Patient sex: M
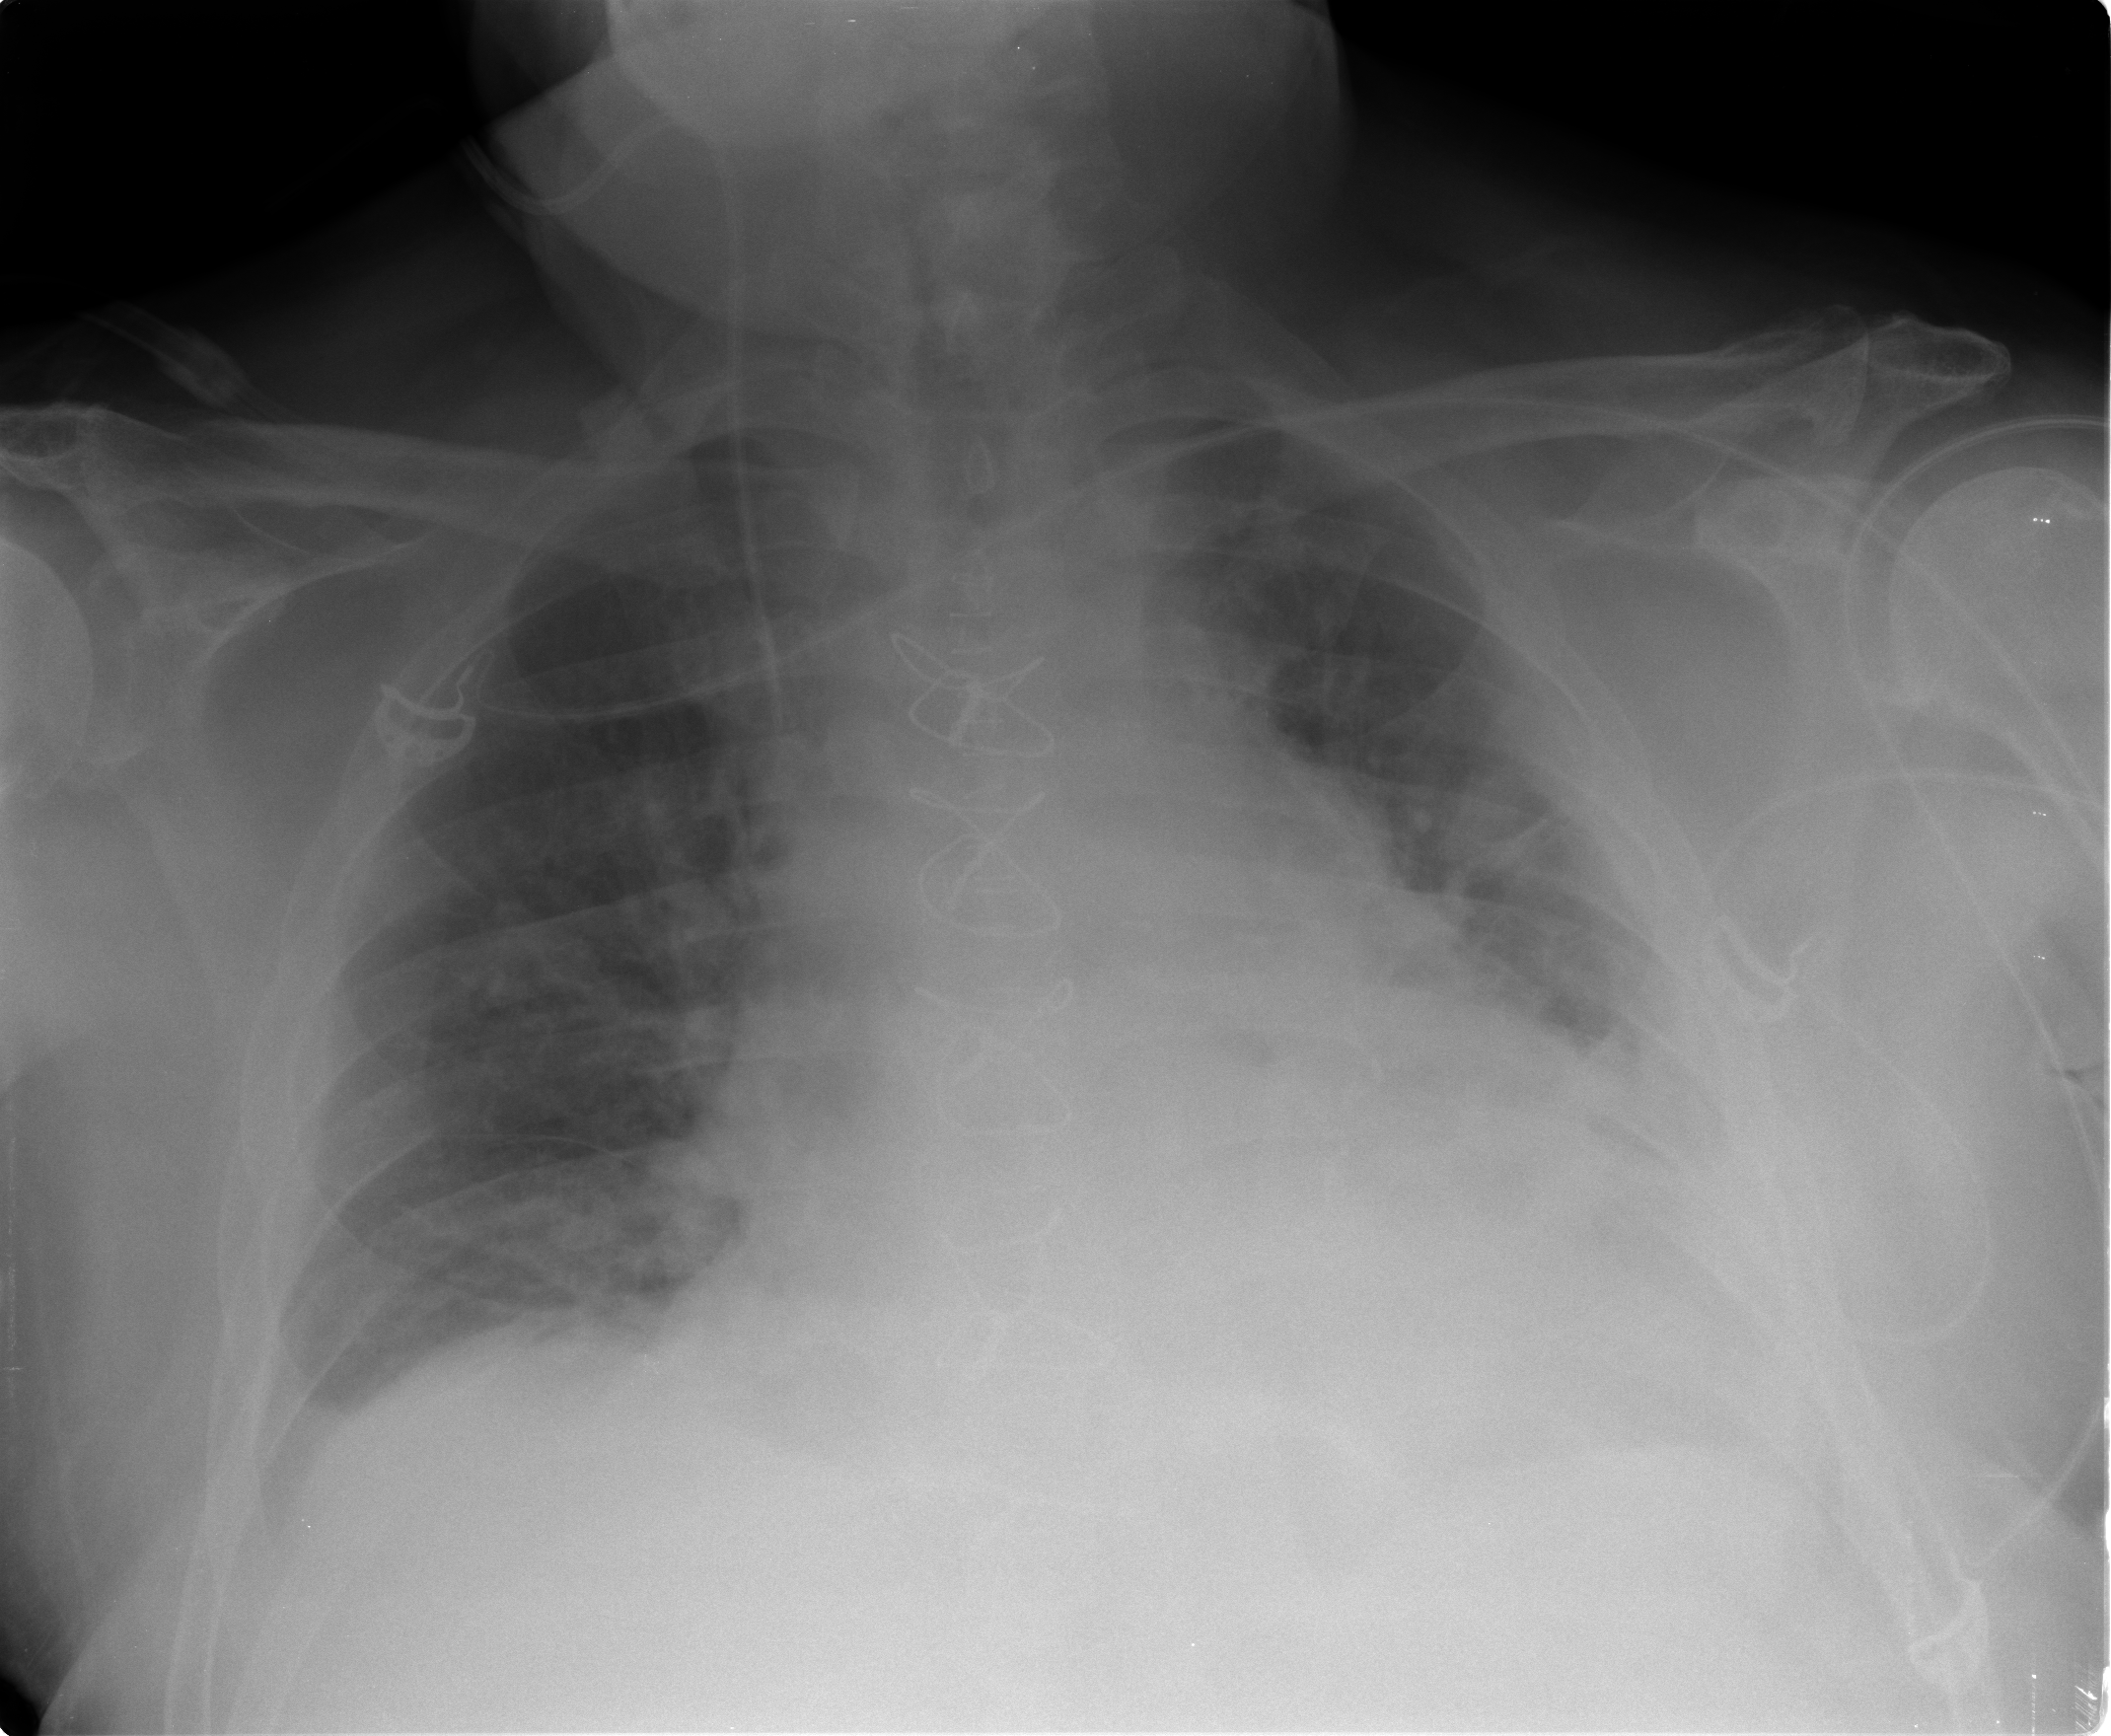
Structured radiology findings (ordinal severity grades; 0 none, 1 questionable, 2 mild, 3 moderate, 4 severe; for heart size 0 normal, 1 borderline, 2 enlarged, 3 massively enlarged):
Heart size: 2
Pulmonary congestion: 3
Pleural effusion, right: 1
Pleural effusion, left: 2
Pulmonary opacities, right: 1
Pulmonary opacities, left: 1
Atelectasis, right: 2
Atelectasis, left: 3